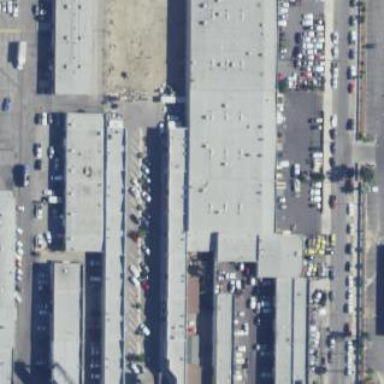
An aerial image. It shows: Industrial building.